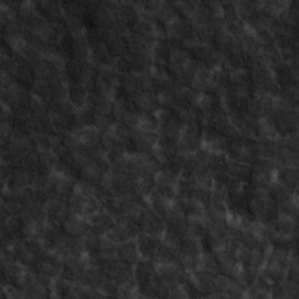
Label: non_frost